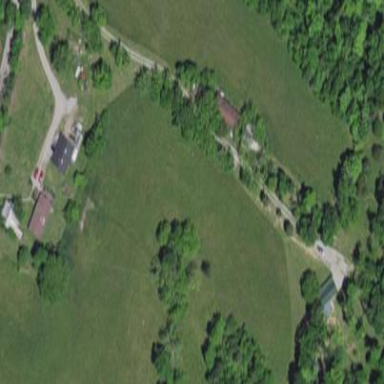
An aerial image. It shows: Farmyard area.